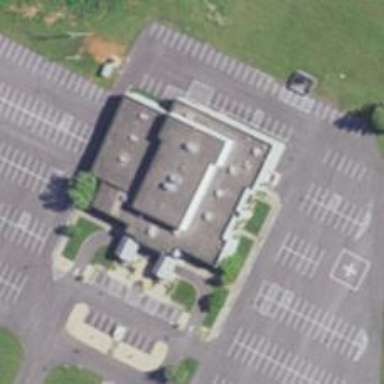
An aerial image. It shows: Conference center.